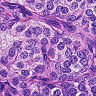
Metastatic tissue present: yes